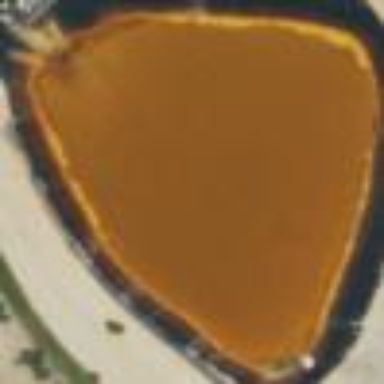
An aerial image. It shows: Man-made tailings pond.